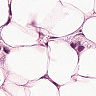
Metastatic tissue present: yes